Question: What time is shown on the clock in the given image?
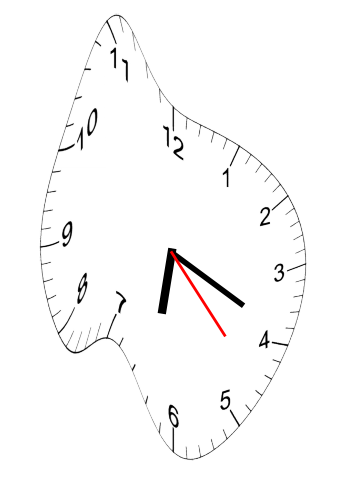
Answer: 06:19:23